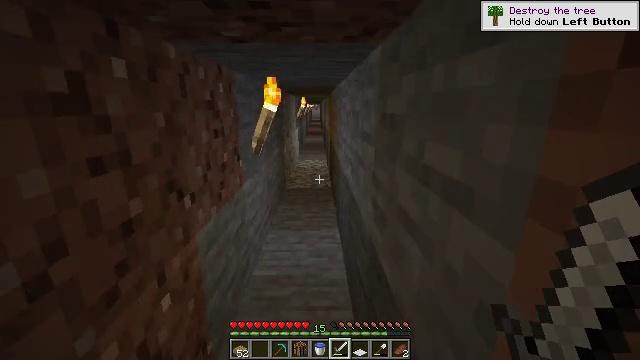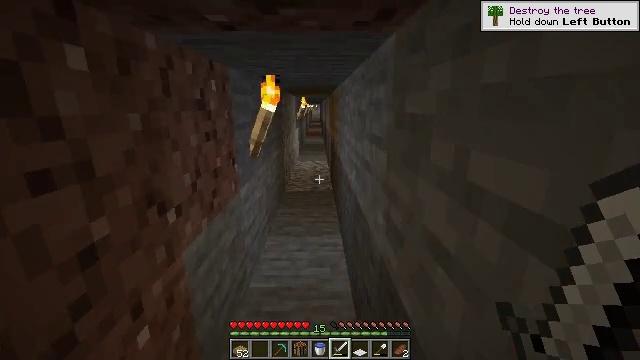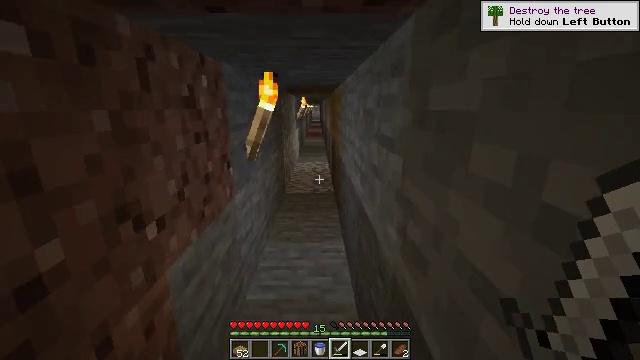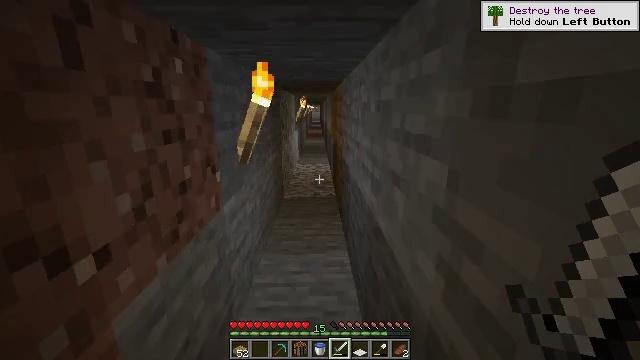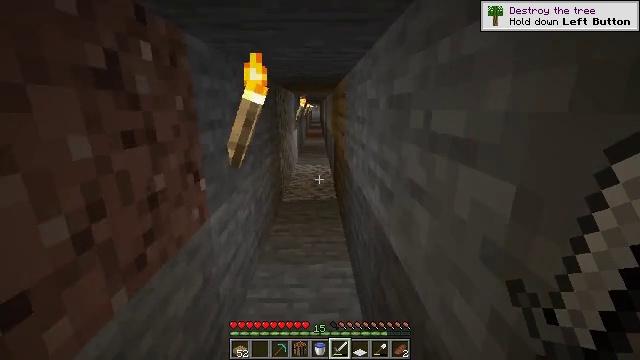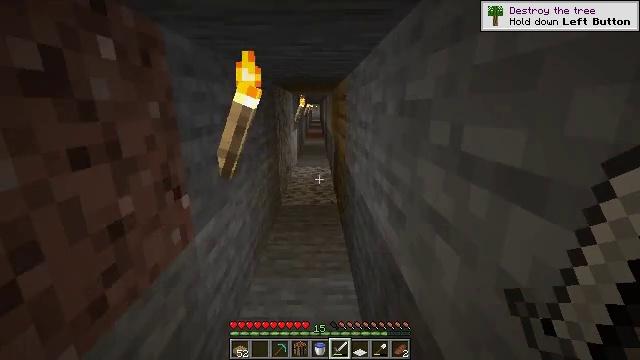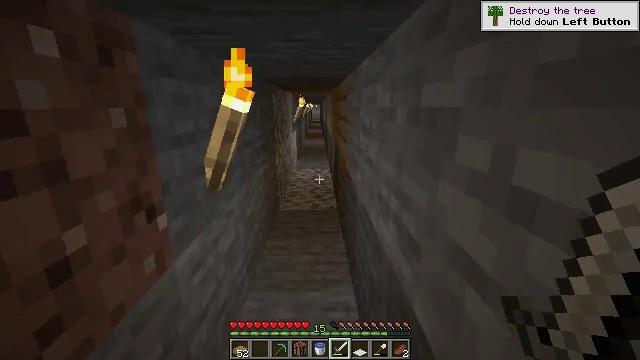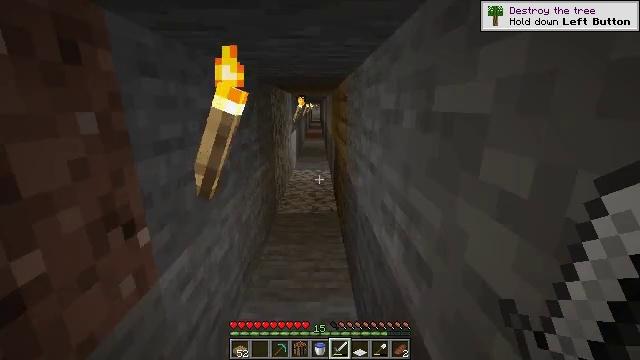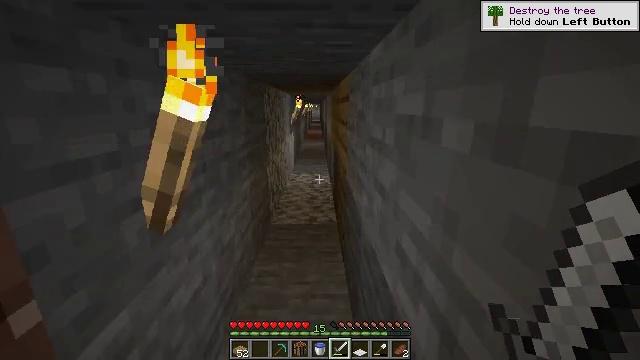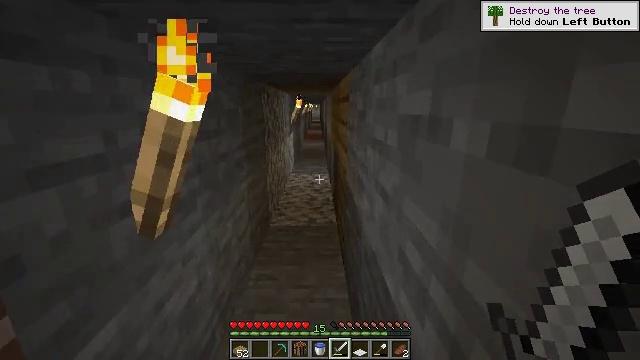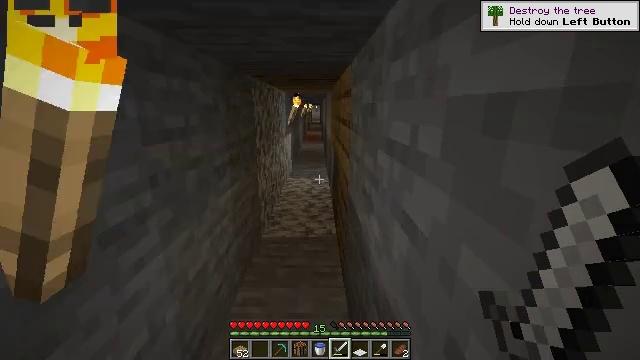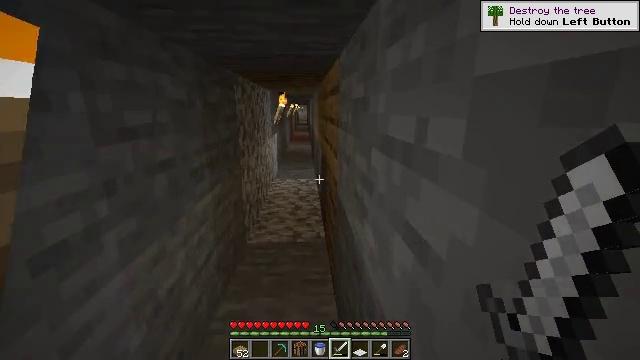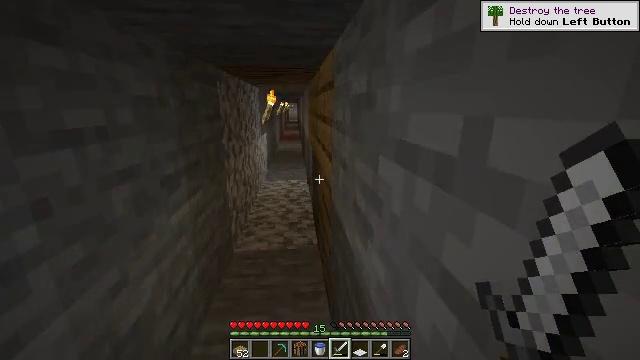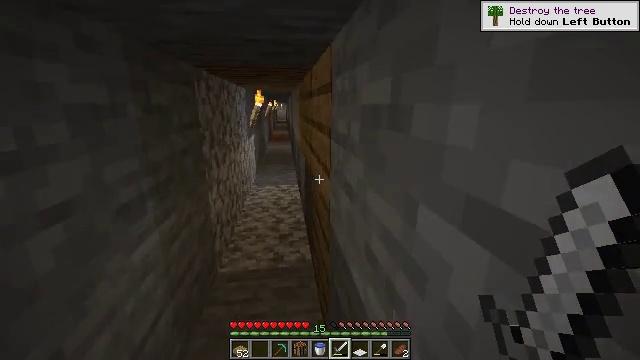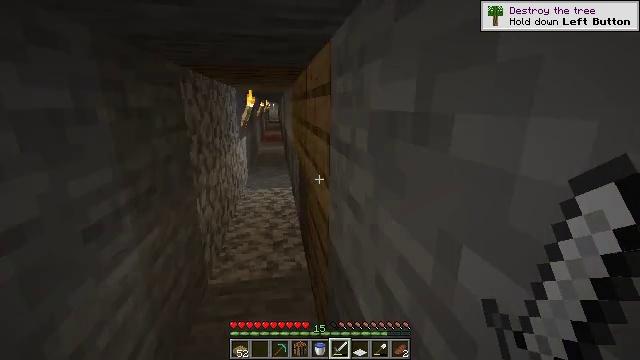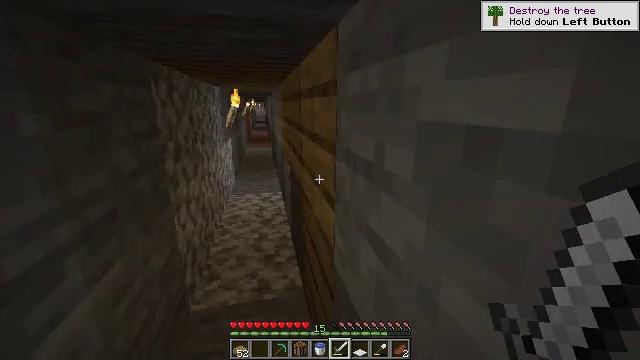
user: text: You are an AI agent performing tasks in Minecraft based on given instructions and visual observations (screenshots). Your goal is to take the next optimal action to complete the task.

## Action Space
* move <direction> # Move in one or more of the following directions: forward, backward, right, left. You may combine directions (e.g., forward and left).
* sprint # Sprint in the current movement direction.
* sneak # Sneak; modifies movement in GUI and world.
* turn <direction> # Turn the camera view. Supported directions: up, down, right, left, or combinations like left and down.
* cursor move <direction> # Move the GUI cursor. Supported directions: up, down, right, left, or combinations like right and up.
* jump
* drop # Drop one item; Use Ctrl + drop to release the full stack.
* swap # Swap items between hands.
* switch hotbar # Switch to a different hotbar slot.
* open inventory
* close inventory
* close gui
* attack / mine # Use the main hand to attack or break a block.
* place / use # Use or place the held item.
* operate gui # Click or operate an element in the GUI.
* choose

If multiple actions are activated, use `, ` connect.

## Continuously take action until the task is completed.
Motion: motion action
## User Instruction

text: Collect the oak planks from the structure.
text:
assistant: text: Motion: move forward, sprint
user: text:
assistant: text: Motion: move forward, sprint
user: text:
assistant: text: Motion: move forward, sprint
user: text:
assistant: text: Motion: move forward, sprint
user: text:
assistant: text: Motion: move forward, sprint
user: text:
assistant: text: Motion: move forward, sprint
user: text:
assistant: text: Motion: move forward, sprint
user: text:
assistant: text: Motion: move forward, sprint
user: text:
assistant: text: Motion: move forward, sprint
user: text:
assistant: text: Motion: move forward, sprint
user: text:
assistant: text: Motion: move forward, sprint, turn right
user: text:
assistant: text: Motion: move forward, sprint, turn right
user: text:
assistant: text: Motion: move forward, sprint, turn right
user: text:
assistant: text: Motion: move forward, sprint, turn right
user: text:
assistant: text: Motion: move forward, sprint, turn right
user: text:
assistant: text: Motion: move forward, sprint, turn right
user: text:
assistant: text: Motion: move forward, sprint, turn right
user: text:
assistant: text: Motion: sprint, turn right
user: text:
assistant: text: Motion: turn right
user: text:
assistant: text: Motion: turn right
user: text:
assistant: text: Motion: turn right
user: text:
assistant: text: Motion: turn right
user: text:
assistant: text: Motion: turn right
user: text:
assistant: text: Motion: turn right
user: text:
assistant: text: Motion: turn right
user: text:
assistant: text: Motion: no_op
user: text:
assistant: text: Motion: no_op
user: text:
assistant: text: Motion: no_op
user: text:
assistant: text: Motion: no_op
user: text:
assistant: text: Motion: move back